Interaction volume radius: 5 \u00c5
Interaction volume height: 25 \u00c5
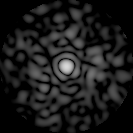
Disorder parameter: 0.881